Question: I need to change the header informations of a file in document folder.
What is the most recommended way to read and write back binary data?
1. How to read the data from document folder binary to array / stream
2. How to write the data back from array / stream to local iPad document folder?

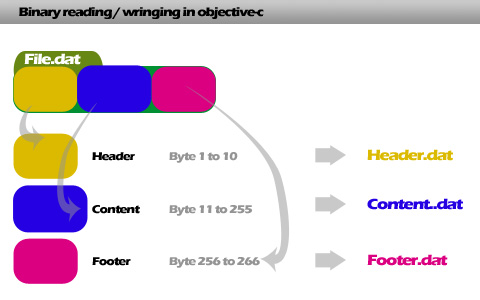
Answer: This one is hard to answer without you being a little more specific, but the most efficient way to do this would arguably be to
Since we're talking about iOS, there is no file-system-level access to those documents apart from your application itself. So why not save the additional/customized header data that you want to associate with your files in an application-wide meta-data-store (like e.g. iTunes or iPhoto do) and interleave them with the file headers during exports only?
Regardless of that, I don't really see a compelling reason to drop down to the C-level file functions to change those data: 'NSInputStream' provides you with streaming file reading-access and 'NSOutputStream' can be used to stream data to a file.
If you go with my suggestion from above you'd likely end up with an API like this:
'''
typedef void (^DataExportHandler)(NSData *resultData, NSError *exportError);
@interface DataStore (FileExport)
/** If you wanted to abort the export, you could pass the stream into the 'abort...:'-method
@param identifier Something that you use internally to manage your stored files.
@param error For good measure...
@return The export stream for the object or 'nil' if an error occurred.
*/
- (NSInputStream *)exportStreamForObjectWithIdentifier:(id)identifier error:(NSError * __autoreleasing*)error;
/** If your data are mostly small, it may be more convenient to not consume the exports as streams but as BLOBs, if the sizes vary you could implement this as a convenience...
@param identifier Equivalent to the identifier in the method above
@param handler Callback that is invoked once some time later when the export finished or failed. **Must not** be 'nil'.
*/
@return A cancellation token.
- (id)asynchronouslyExportDataForObjectWithIdentifier:(id)identifier resultHandler:(DataExportHandler)handler;
/**
@param exportToken Either a stream from the first method or a token returned from the second one.
*/
- (void)abortAsynchronousExportWithToken:(id)exportToken;
@end
'''
Assuming ARC and not knowing what you have to do to interleave the additional metadata with the original, here is what the boilerplate part of the implementation look like.
The beef would clearly be in the part that I don't show here: implementation of the delegate for the 'rawDataStream' where you'd consume the data from the original file, interleaving the headers with your additional information.
Although this should probably be factored out into a separate class, I've just implied that the data-store implements the 'NSStreamDelegate' callbacks accordingly.
After the headers you'd just pass through the rest of the file...
'''
/// Scribble of another helper class that can be used whenever one needs to consume a stream for its aggregate data:
@interface _StreamConsumer : NSObject <NSStreamDelegate> {
NSInputStream *_stream;
DataExportHandler _handler;
NSMutableData *_data;
}
// initiate the data, set itself as the stream's delegate, open and schedule the stream in a runloop.
- (id)initWithInputStream:(NSInputStream *)stream resultHandler:(DataExportHandler)handler;
// forward the close to the stream
- (void)close;
// Implementation of the stream delegate callbacks can be more or less copy-pasted from Apple's Stream Programming Guide (https://developer.apple.com/library/ios/documentation/Cocoa/Conceptual/Streams/Streams.html)
@end
@implementation DataStore (FileExport)
- (id)asynchronouslyExportDataForObjectWithIdentifier:(id)someUniqueIdentifier resultHandler:(void (^)(NSData *fileData, NSError *exportError))
{
NSParameterAssert(handler);
handler = [handler copy];
NSError *setupError;
NSInputStream *exportStream = [self exportStreamForObjectWithIdentifier:someUniqueIdentifier error:&setupError];
if (!exportStream)
{
dispatch_async(dispatch_get_current_queue(), ^{
handler(nil, setupError);
});
return nil;
}
_StreamConsumer *helper = [[_StreamConsumer alloc] initWithStream:exportStream resultHandler:handler];
return helper;
}
- (void)abortAsynchronousExportWithToken:(id)exportToken
{
[exportToken close];
}
- (NSInputStream *)exportStreamForObjectWithIdentifier:(id)identifier error:(NSError * __autoreleasing*)error
{
// do your thing to retrieve the URL to the actual data-file and then:
NSInputStream *rawDataStream = [NSInputStream inputStreamWithURL:rawFileURL];
if (!rawDataStream)
{
// populate the error in a meaningful way
return nil;
}
CFReadStream cfExportStream;
CFWriteStream cfBuffer;
CFStreamCreateBoundPair(kCFAllocatorDefault, &cfExportStream, &cfBuffer, someValueYouHaveTuned);
if (!cfExportStream || !cfBuffer)
{
// error population
return nil;
}
NSInputStream *exportStream = (__bridge_transfer NSInputStream *)cfExportStream;
// HACKITY HACK: In reality, you'd want this stuff separated!
// For the sake of simplicity, take the responsibility for that ourselves
_exportBuffer = (__bridge_transfer NSOutputStream *)cfBuffer;
rawDataStream.delegate = self;
[rawDataStream open];
[rawDataStream scheduleInRunLoop:[NSRunLoop currentRunLoop] forMode:NSRunloopDefaultMode];
// END: HACKITY HACK
return exportStream;
}
@end
'''